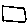
Label: square